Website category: phone
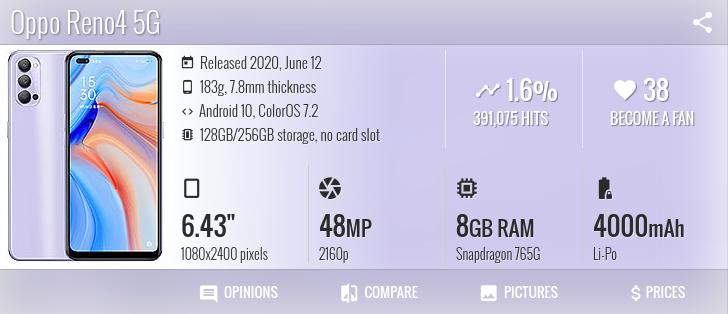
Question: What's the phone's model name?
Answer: Oppo Reno4 5G

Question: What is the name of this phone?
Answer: Oppo Reno4 5G

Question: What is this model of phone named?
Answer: Oppo Reno4 5G

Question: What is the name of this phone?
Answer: Oppo Reno4 5G

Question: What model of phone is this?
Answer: Oppo Reno4 5G

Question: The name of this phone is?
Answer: Oppo Reno4 5G

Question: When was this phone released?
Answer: Released 2020, June 12

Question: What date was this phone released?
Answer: Released 2020, June 12

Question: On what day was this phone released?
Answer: Released 2020, June 12

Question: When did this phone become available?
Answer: Released 2020, June 12

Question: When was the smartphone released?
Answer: Released 2020, June 12

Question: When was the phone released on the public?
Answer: Released 2020, June 12

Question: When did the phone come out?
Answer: Released 2020, June 12

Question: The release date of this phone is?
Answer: Released 2020, June 12

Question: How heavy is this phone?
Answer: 183g

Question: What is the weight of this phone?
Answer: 183g

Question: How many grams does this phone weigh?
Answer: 183g

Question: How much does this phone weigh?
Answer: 183g

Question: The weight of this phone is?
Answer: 183g

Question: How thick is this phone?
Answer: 7.8mm thickness

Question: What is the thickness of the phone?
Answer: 7.8mm thickness

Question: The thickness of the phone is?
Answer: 7.8mm thickness

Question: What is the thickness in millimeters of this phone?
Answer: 7.8mm thickness

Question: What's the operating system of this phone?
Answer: Android 10, ColorOS 7.2

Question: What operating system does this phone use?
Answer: Android 10, ColorOS 7.2

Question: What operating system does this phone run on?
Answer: Android 10, ColorOS 7.2

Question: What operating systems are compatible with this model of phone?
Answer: Android 10, ColorOS 7.2

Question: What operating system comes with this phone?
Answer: Android 10, ColorOS 7.2

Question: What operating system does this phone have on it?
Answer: Android 10, ColorOS 7.2

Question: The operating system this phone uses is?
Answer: Android 10, ColorOS 7.2

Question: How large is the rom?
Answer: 128GB/256GB storage

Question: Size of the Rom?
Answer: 128GB/256GB storage

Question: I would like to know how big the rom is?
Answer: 128GB/256GB storage

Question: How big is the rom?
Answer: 128GB/256GB storage

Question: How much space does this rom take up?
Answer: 128GB/256GB storage

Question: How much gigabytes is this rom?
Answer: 128GB/256GB storage

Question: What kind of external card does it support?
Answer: no card slot

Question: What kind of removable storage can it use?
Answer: no card slot

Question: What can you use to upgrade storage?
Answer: no card slot

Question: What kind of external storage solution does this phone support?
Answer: no card slot

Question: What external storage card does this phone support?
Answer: no card slot

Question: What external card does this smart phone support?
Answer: no card slot

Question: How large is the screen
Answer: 6.43"

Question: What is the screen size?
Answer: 6.43"

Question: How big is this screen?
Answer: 6.43"

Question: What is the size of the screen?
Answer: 6.43"

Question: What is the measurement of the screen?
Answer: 6.43"

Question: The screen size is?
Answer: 6.43"

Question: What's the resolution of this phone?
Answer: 1080x2400 pixels

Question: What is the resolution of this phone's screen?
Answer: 1080x2400 pixels

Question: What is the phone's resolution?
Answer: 1080x2400 pixels

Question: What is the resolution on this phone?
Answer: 1080x2400 pixels

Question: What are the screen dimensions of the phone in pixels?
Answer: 1080x2400 pixels

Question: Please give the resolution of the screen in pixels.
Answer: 1080x2400 pixels

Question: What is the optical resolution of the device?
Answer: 1080x2400 pixels

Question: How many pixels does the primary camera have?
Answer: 48 MP

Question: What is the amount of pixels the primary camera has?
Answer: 48 MP

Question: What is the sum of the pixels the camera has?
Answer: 48 MP

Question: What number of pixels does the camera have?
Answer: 48 MP

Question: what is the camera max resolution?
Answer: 48 MP

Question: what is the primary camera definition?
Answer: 48 MP

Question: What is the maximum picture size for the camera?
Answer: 48 MP

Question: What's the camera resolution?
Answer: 2160p

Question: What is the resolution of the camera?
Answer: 2160p